Current action and preconditions to check: trajectory_clear

Your task: For each precondition in the list above, predict whether it will hold at this action.

Consider the current scene as observed from the mobile robot's camera, and analyze the predicted future states of all dynamic agents (e.g., people, animals, vehicles, or any moving entities) within the NEXT SECOND.

IMPORTANT: Only answer "very likely" if you are absolutely certain—based on strong, clear evidence—that a dynamic agent will violate the precondition in the predicted future state. Do NOT answer "very likely" for unlikely, ambiguous, or low-probability risks.

Ask yourself for each precondition: Is there a high probability, with clear and convincing evidence, that the predicted future states of any dynamic agent will interfere with the predicted future state of the currently executing action within the NEXT SECOND, causing that precondition to fail?

Assess the risk level based on these predictions. Use "likely" or "very likely" if motions create a clear risk of interference.

Use "neutral" or "improbable" if agents are nearby but their predicted paths are clearly diverging or non-conflicting.

Failure Risk Categories: "very improbable", "improbable", "neutral", "likely", "very likely"

Answer Format: Output ONLY the probability_of_failure value from these categories: "very improbable", "improbable", "neutral", "likely", "very likely"

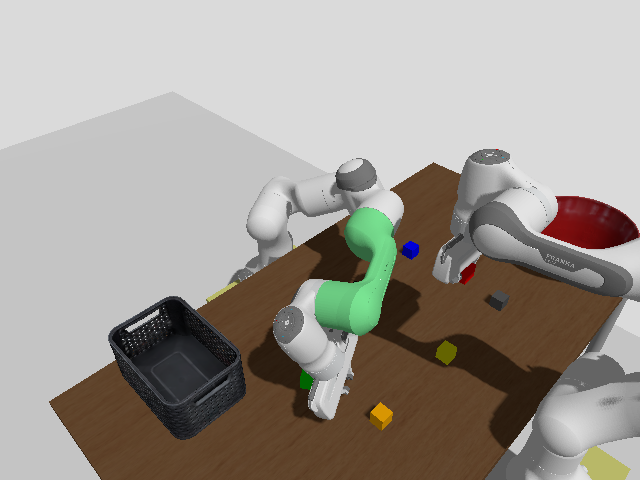

Answer: very improbable